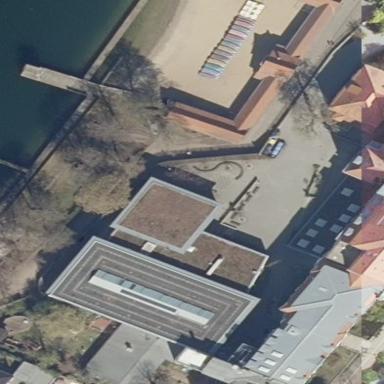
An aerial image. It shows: Sports center building.